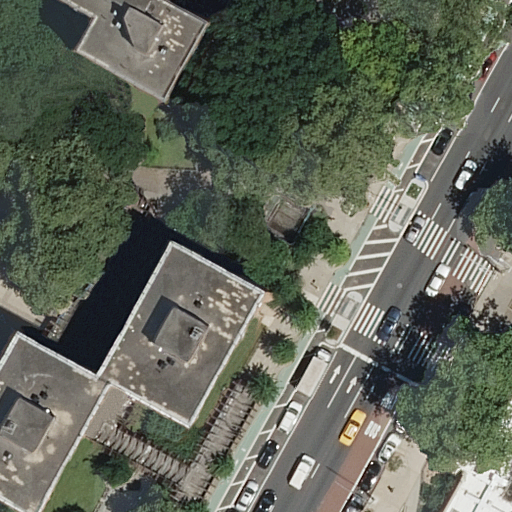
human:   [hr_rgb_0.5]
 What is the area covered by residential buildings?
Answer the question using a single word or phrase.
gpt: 1205m2

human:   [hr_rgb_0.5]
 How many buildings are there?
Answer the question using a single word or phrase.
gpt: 3

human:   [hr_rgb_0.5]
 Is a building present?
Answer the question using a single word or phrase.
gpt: yes

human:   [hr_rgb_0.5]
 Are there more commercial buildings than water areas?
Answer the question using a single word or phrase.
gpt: no

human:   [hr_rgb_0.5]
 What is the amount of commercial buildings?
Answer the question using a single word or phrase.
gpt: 0

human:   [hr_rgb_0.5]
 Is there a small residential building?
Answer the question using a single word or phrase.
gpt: no

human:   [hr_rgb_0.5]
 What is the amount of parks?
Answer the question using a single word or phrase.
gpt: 1

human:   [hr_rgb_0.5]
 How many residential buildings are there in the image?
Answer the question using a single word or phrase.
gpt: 3

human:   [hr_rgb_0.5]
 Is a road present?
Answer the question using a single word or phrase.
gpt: yes

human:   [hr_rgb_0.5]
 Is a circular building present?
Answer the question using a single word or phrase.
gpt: no

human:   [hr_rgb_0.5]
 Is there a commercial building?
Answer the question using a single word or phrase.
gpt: no

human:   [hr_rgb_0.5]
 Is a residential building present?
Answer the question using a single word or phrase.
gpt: yes

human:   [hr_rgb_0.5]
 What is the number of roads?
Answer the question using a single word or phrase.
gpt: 4

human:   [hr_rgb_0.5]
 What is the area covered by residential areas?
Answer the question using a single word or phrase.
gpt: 284m2

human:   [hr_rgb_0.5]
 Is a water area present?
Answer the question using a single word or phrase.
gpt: no

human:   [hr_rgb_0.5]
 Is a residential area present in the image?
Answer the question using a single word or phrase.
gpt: yes

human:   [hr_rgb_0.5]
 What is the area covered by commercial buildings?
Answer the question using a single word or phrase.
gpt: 0m2

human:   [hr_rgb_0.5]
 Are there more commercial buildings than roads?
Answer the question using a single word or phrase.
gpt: no

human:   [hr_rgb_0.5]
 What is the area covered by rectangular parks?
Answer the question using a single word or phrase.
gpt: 1436m2

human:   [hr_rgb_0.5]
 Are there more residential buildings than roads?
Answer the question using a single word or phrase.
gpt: no

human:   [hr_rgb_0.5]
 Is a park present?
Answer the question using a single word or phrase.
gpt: yes

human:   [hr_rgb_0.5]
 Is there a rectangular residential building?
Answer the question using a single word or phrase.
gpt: yes

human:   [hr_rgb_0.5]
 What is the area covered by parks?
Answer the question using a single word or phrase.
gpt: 1436m2

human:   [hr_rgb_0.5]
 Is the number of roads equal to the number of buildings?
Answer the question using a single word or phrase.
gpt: no

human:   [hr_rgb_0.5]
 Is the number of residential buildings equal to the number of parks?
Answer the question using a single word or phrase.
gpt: no

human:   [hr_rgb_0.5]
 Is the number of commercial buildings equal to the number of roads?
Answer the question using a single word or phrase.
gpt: no

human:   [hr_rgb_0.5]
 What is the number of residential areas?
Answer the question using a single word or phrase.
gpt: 1

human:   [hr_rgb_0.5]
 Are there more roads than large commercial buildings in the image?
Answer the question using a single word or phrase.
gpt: yes

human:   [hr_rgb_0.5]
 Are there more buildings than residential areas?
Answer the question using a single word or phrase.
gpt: yes

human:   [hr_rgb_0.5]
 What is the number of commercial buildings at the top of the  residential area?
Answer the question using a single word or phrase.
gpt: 0

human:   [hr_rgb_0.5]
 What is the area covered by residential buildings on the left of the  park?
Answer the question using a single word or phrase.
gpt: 1205m2

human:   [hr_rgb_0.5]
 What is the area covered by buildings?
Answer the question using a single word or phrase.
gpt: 1205m2

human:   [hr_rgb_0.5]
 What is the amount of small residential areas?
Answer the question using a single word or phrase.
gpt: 0

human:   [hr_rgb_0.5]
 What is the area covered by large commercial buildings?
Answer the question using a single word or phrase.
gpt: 0m2

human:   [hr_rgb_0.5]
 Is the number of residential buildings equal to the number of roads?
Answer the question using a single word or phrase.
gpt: no

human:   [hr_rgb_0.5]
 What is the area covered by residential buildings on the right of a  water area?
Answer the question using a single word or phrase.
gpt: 0m2

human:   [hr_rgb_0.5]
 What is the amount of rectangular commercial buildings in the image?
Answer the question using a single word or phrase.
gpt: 0

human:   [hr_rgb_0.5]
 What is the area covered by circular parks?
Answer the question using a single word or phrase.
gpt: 0m2

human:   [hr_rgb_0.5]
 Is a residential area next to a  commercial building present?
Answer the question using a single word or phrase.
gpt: no

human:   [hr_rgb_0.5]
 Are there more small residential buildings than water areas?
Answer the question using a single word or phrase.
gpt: no

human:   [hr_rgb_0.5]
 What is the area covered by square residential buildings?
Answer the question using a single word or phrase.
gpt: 0m2

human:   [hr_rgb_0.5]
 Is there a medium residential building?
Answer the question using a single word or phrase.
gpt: yes

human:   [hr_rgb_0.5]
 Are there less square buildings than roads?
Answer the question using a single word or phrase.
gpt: yes

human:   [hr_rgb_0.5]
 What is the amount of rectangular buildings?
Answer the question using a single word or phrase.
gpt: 1

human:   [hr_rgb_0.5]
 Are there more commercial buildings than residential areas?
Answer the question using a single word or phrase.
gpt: no

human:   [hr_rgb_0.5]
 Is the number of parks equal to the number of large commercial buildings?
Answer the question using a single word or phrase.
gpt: no

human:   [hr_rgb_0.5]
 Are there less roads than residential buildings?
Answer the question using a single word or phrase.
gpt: no

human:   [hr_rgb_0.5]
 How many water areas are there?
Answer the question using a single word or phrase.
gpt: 0

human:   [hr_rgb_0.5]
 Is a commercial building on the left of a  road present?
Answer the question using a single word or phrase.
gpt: no

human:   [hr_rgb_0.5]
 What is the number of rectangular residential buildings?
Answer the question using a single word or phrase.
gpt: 1

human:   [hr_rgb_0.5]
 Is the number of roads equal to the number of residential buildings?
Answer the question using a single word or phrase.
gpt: no

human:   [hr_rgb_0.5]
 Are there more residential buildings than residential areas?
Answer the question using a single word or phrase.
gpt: yes

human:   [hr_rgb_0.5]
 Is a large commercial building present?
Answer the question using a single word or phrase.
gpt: no

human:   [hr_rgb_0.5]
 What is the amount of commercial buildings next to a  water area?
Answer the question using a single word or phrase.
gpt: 0

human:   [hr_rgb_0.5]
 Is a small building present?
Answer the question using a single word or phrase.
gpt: no

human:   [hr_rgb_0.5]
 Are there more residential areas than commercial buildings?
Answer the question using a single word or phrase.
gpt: yes

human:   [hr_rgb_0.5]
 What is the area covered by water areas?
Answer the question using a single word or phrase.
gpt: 0m2

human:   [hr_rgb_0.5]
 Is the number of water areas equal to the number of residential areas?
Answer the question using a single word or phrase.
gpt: no

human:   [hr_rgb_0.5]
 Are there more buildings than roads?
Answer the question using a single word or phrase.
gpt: no

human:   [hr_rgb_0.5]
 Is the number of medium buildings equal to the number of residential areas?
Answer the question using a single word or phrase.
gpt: no

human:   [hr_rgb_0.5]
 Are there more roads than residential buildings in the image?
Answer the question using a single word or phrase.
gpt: yes

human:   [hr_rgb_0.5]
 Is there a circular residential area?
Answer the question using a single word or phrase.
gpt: no

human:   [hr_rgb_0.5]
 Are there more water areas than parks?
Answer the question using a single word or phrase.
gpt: no

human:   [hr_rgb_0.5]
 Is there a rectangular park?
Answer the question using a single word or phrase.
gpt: yes